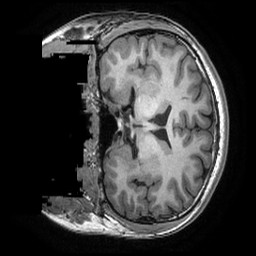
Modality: T1w
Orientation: coronal
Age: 22
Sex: male
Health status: healthy
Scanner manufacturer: ge